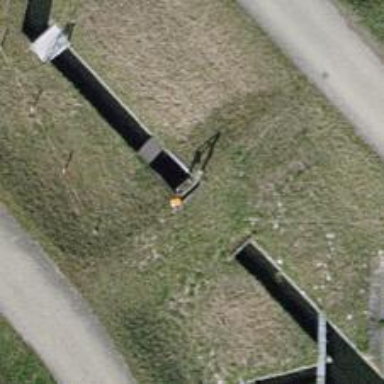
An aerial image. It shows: Culvert underpass for canal.